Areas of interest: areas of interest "Commercial service"
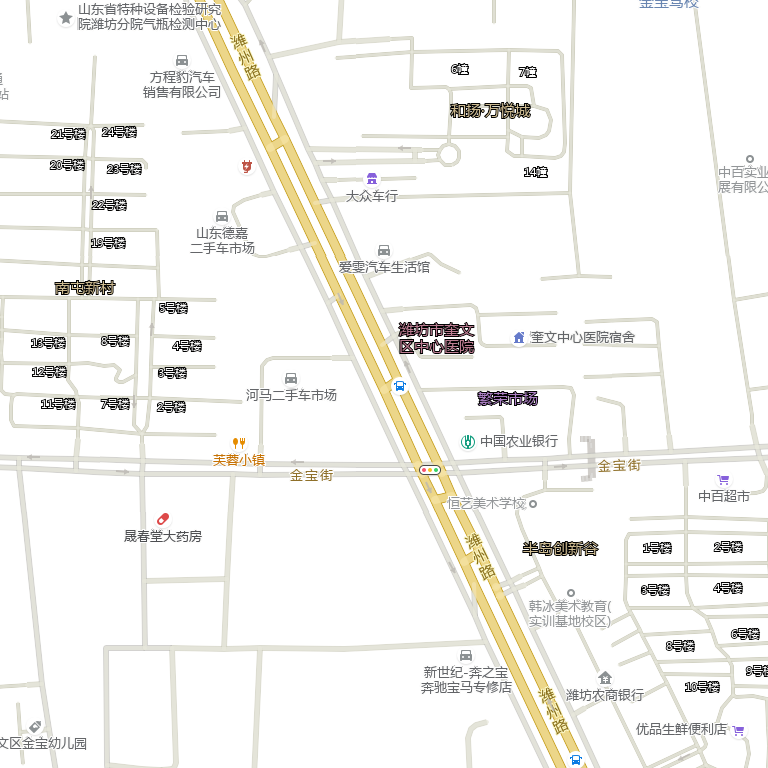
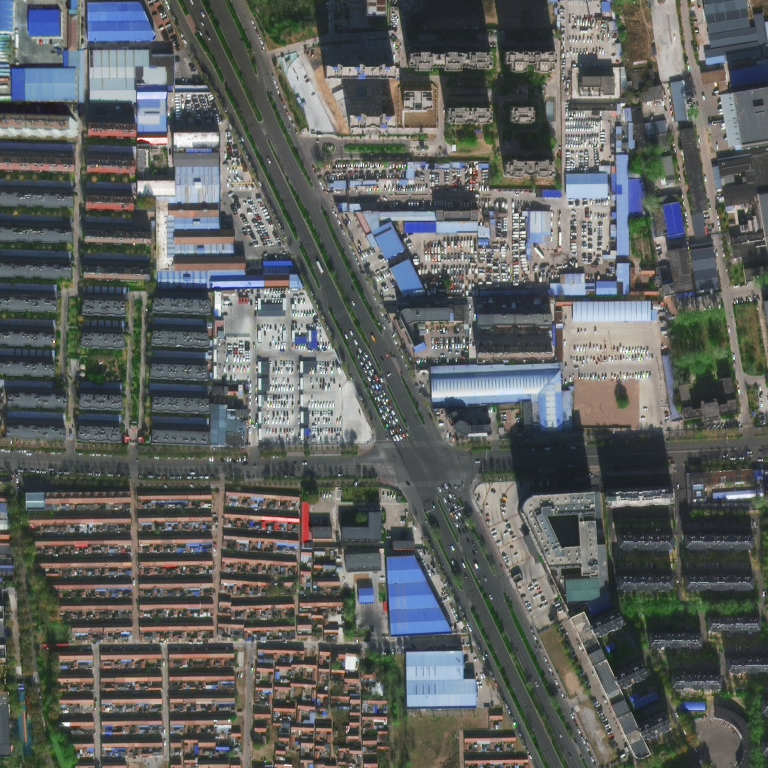